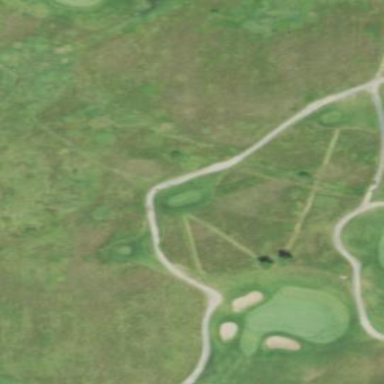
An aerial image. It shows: Rough area on grassy golf course.